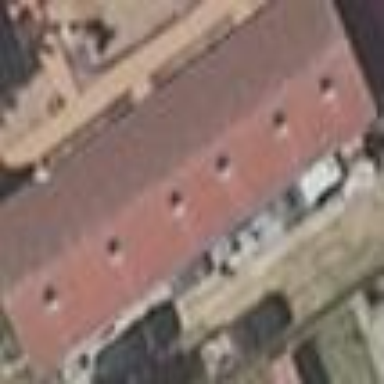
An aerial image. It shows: Shed building.